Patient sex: F
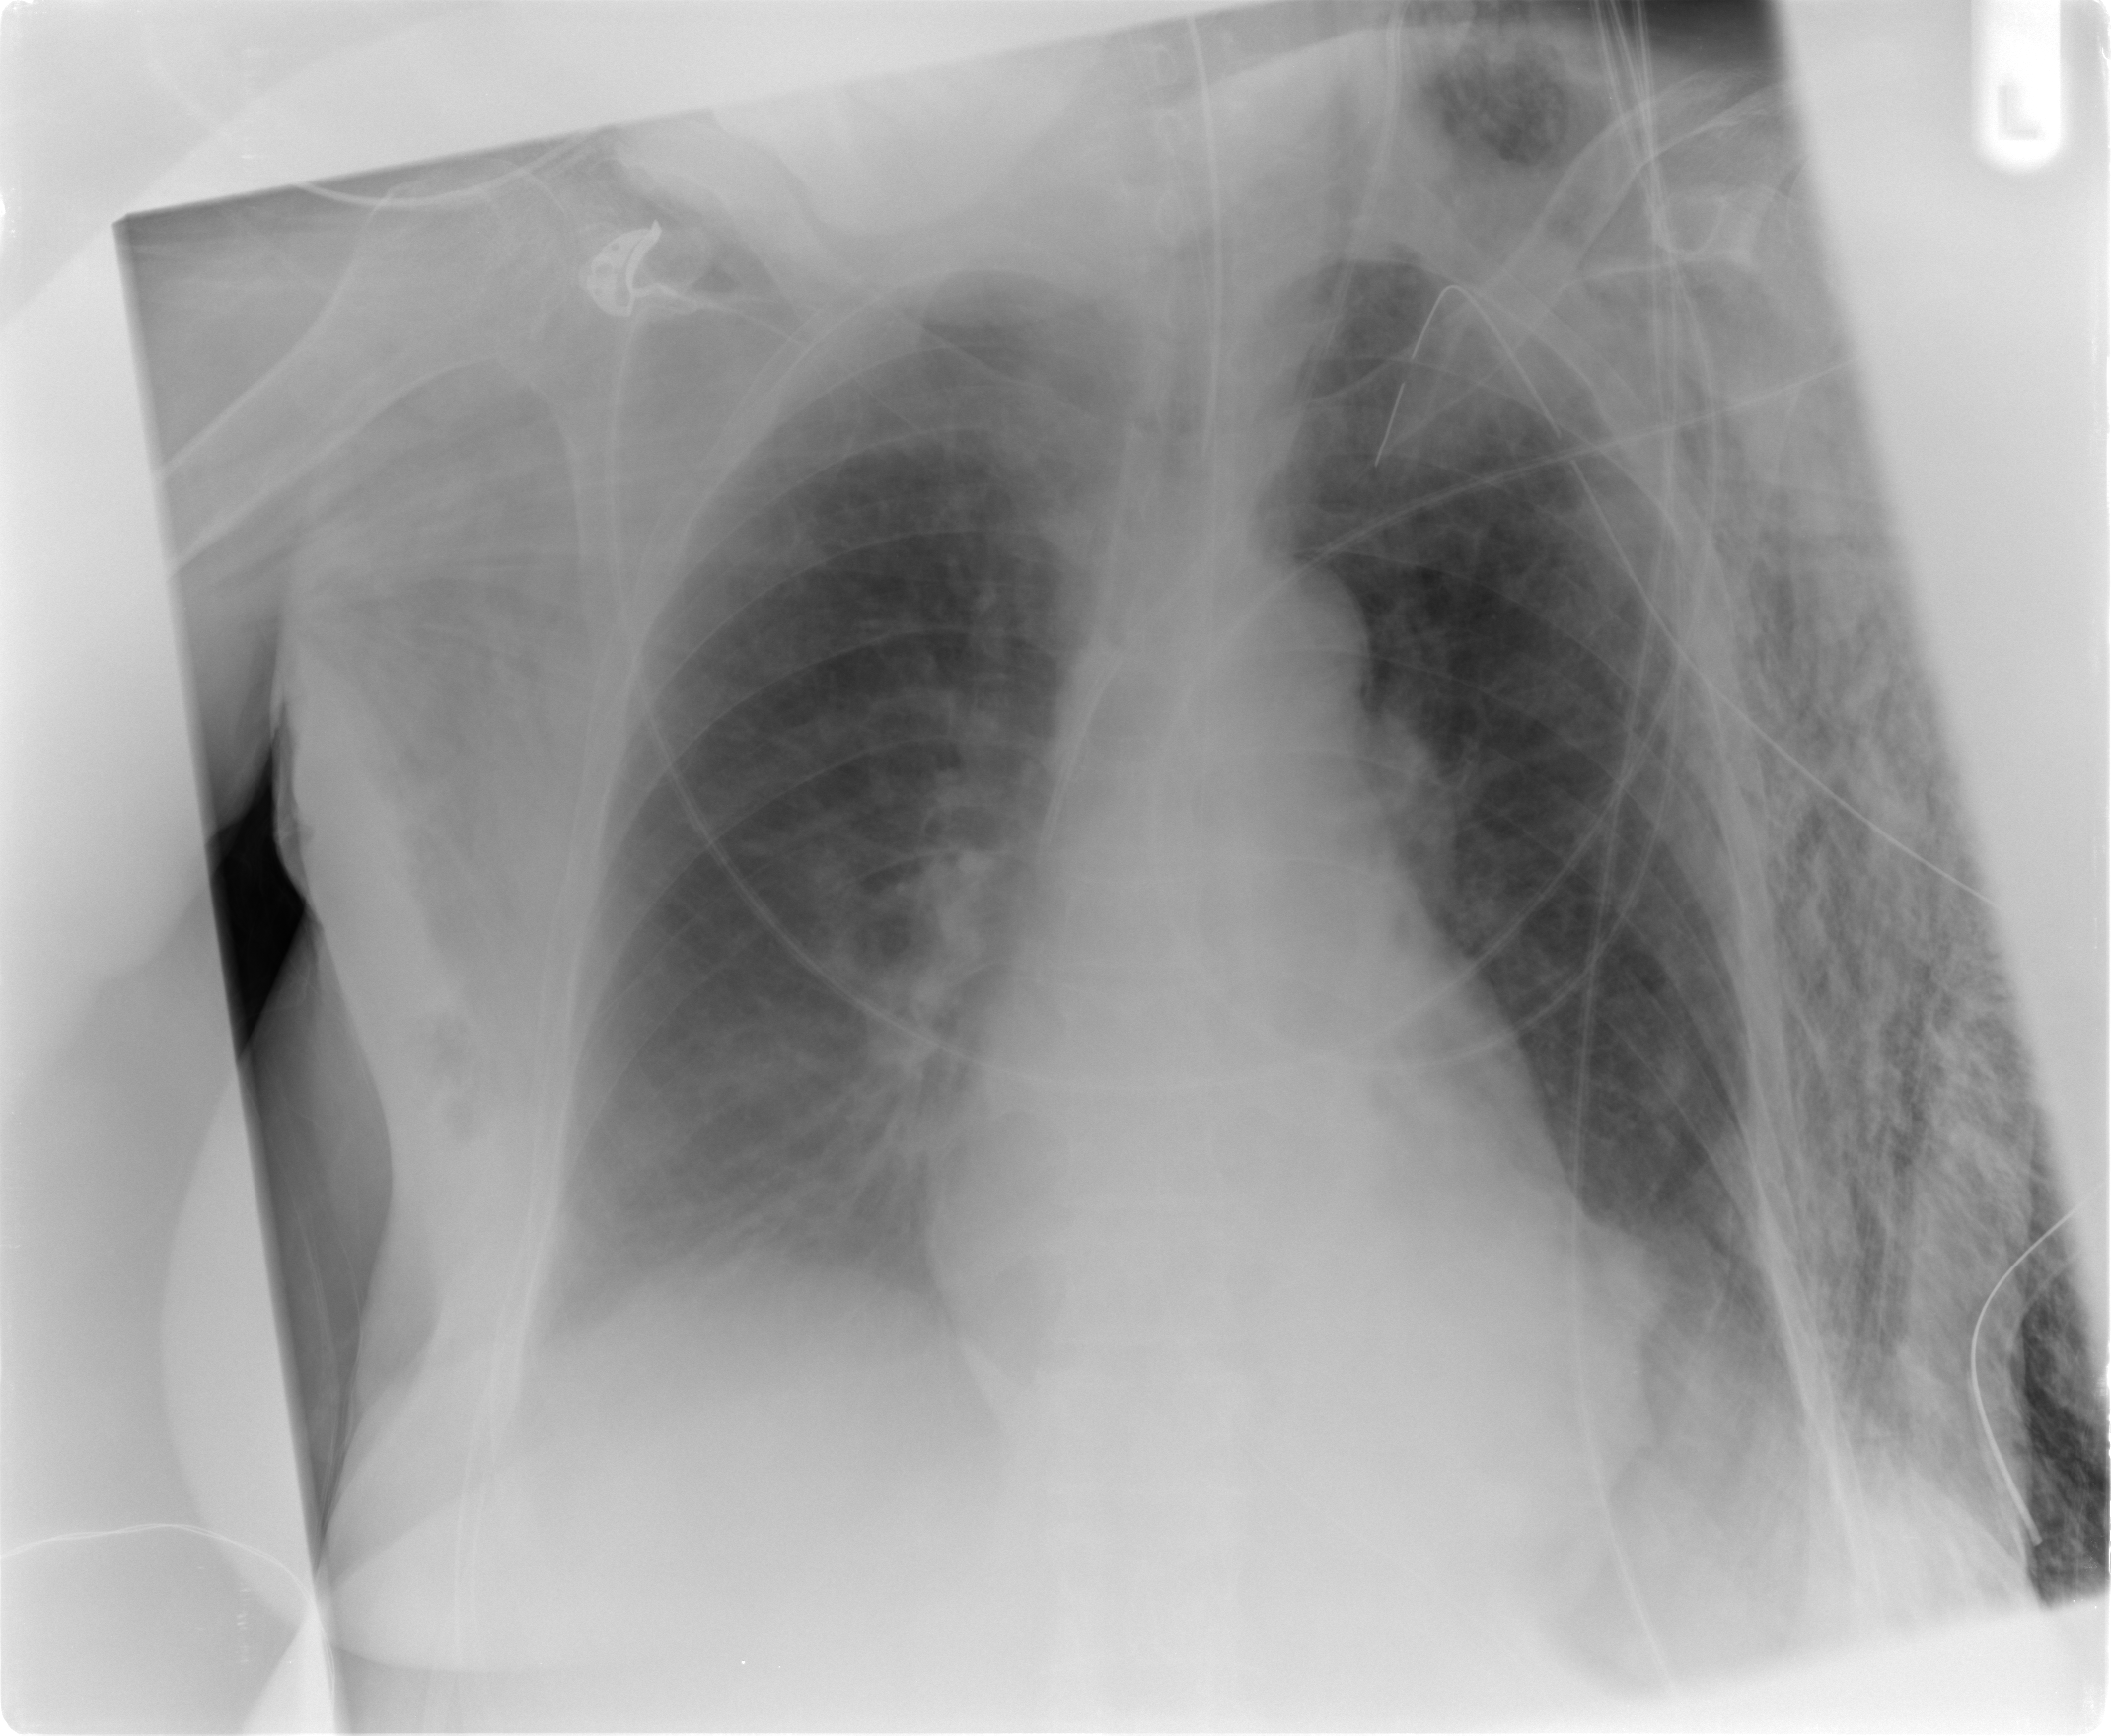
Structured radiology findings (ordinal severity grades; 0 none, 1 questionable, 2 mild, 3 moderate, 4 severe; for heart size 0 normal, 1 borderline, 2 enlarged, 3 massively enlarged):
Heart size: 0
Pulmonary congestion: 2
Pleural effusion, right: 2
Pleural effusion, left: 2
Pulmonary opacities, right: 0
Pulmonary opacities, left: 0
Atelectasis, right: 2
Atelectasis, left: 2